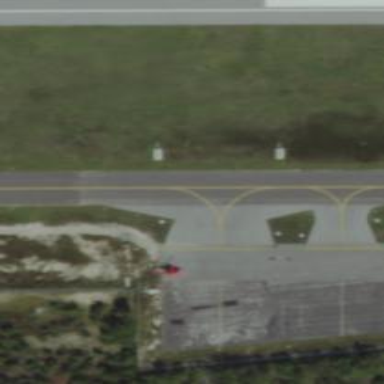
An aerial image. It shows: View of taxiway at the airport.